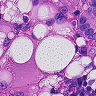
Metastatic tissue present: yes